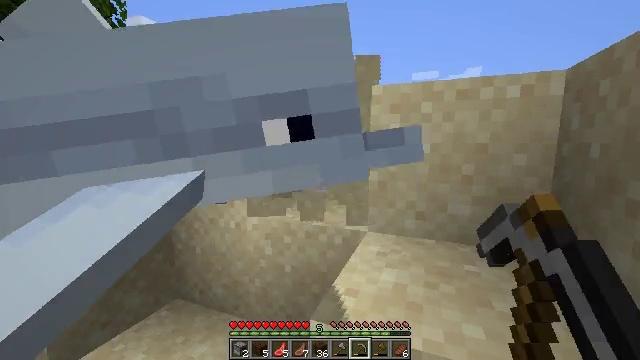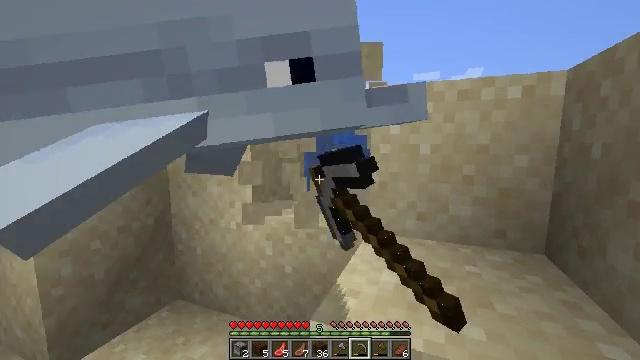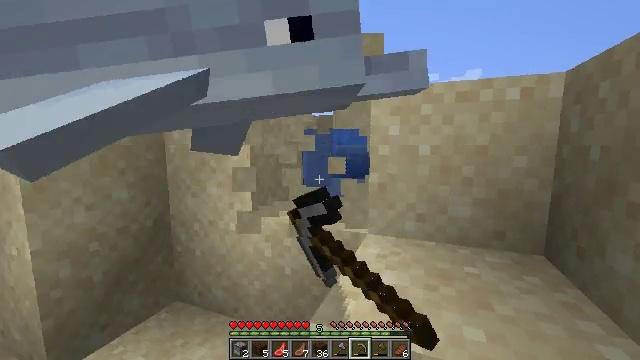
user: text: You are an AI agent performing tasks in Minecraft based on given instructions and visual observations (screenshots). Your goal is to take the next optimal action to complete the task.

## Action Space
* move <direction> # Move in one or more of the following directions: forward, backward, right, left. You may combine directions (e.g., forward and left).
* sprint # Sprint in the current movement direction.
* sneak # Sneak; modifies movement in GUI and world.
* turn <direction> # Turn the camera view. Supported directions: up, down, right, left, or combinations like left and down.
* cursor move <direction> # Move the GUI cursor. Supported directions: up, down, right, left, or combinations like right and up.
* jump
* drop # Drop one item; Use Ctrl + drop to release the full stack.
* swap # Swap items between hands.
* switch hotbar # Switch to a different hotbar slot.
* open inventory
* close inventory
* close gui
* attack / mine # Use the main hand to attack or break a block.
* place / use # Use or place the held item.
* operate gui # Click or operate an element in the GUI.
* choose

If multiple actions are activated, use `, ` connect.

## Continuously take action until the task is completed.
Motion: motion action
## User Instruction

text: Attack the ground to gather sand.
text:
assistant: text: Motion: attack / mine
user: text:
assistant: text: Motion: attack / mine
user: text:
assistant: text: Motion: attack / mine